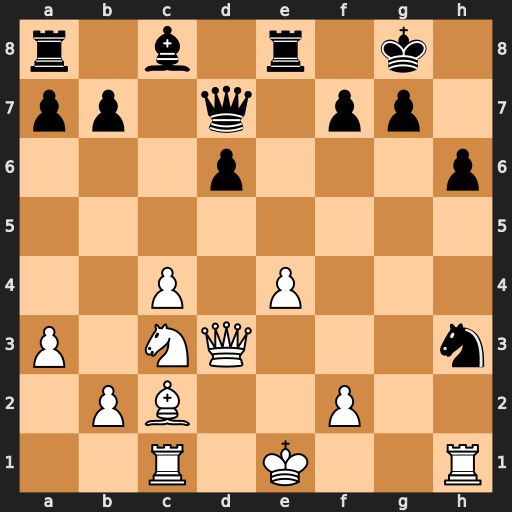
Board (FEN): r1b1r1k1/pp1q1pp1/3p3p/8/2P1P3/P1NQ3n/1PB2P2/2R1K2R
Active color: w
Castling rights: K
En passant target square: -
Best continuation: Ba4 Qf5 Qe3 Qxf2+ Qxf2 Nxf2 Kxf2